Question: What is the reading of this measurement?
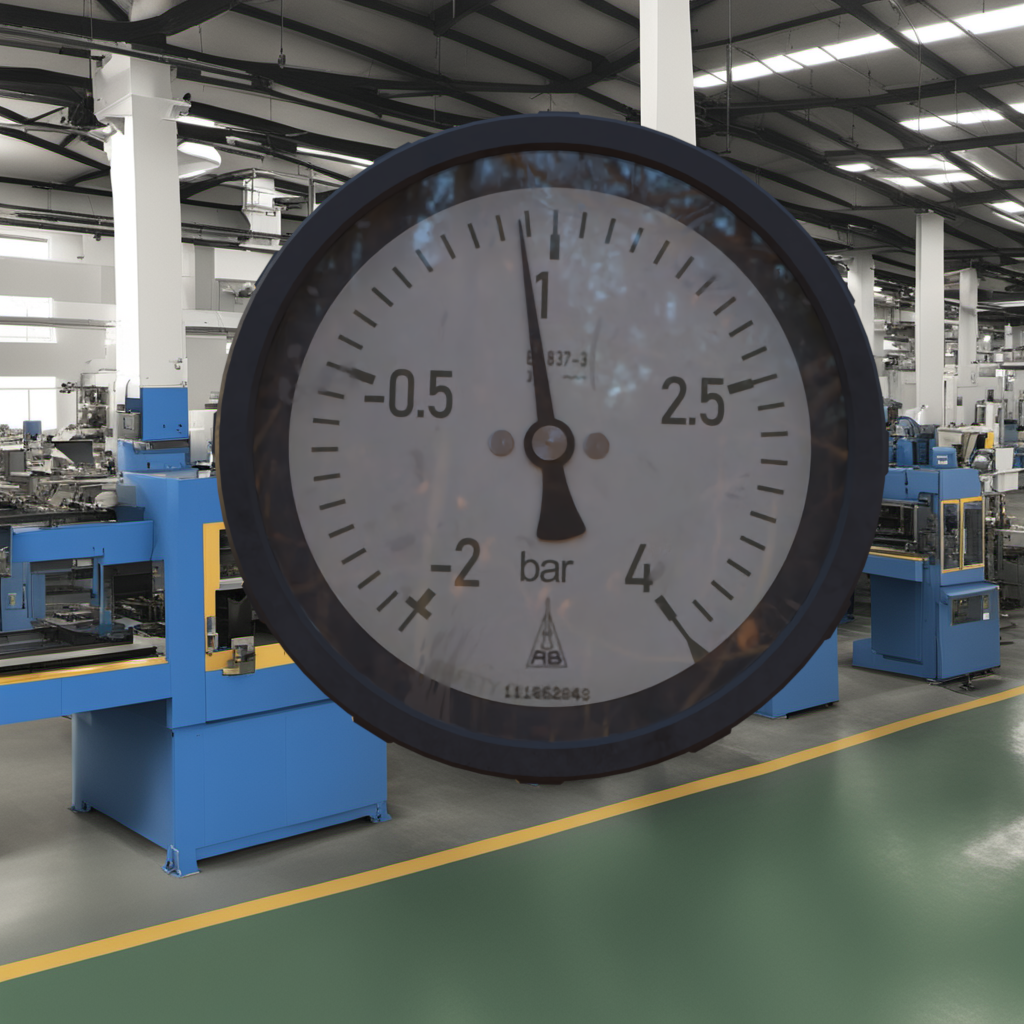
Answer: The result is 0.8
Question: What is the reading range of the measurement in the image?
Answer: The range is from -2 to 4
Question: What is the minimum and maximum value range of the measurement in the image?
Answer: The minimum value is -2 and the maximum value is 4